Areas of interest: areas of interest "Comprehensive Gymnasium"
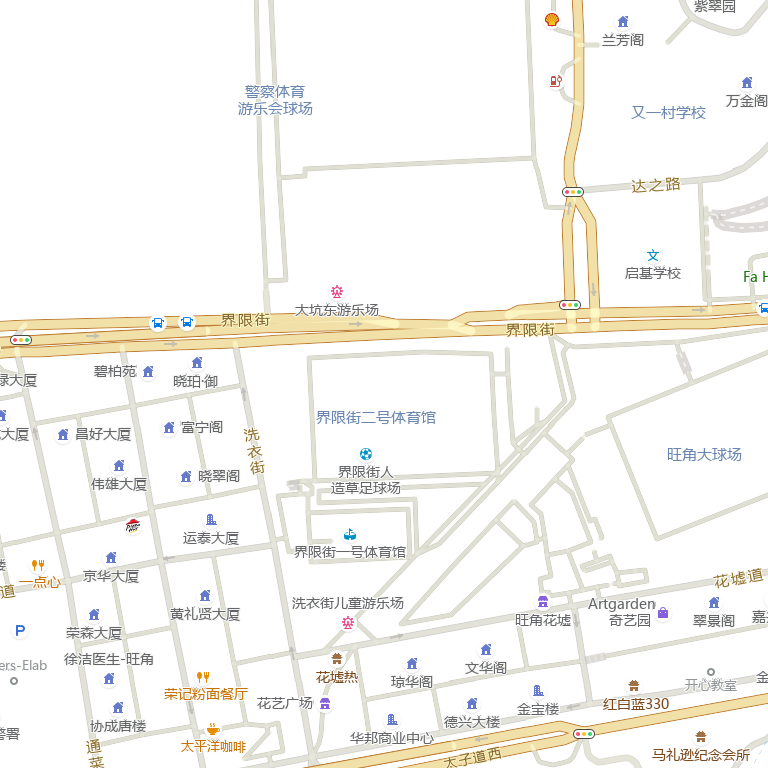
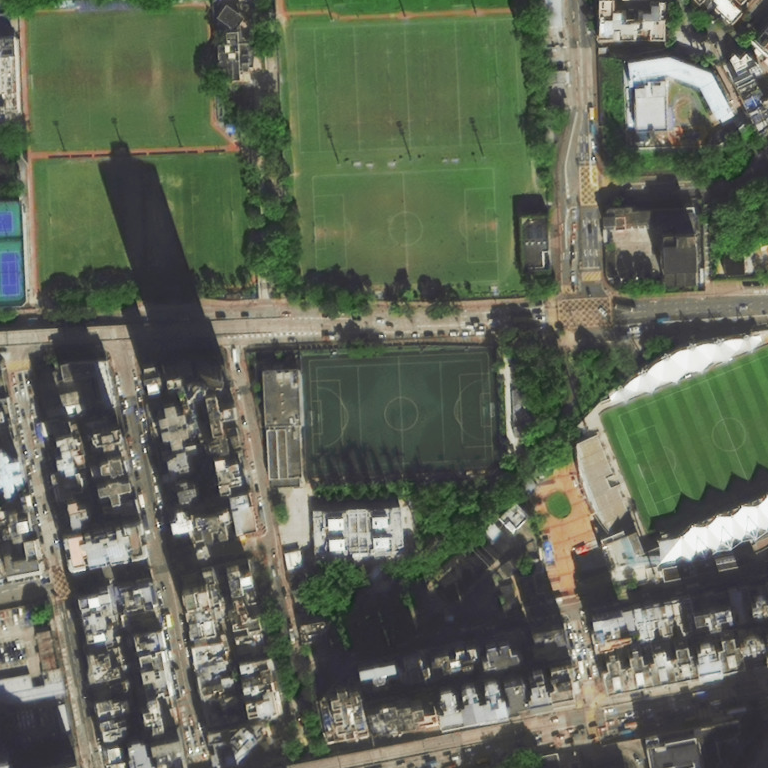